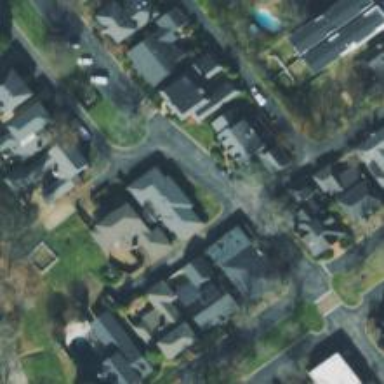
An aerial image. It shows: Residential road.